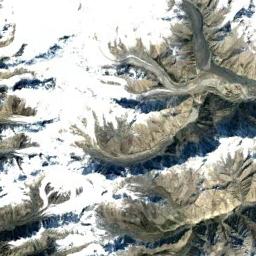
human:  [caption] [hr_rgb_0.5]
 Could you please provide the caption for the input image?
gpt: A lot of snow is on the snowberg .

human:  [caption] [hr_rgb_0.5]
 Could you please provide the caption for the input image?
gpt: Only the peaks of the snow-capped mountains are covered with snow .

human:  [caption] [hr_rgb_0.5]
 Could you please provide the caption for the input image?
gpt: The snowberg is partly covered with glaciers and some knife-edge ridges remain at the top of the snowberg .

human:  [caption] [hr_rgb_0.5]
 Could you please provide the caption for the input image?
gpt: The snow berg is consist of bare land and white snow .

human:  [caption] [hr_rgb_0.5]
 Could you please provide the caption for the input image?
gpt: There are some snow and bare land on the snowberg .